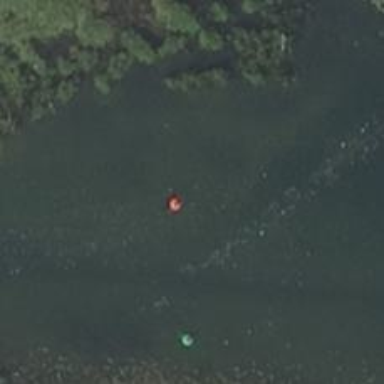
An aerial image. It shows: Red buoy.